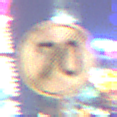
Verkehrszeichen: EndeGeschwindigkeit70
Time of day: Night
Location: Outdoor (Urban)
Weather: PartlyCloudy
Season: NotSpecified
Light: Natural